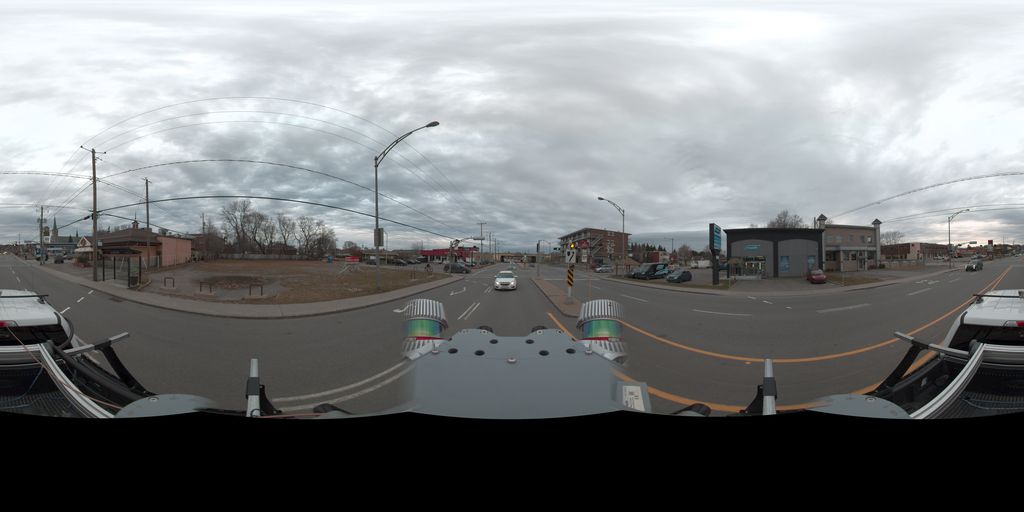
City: quebec_city